Question:
When I call Bloc.observer in main.dart, it doesn't work
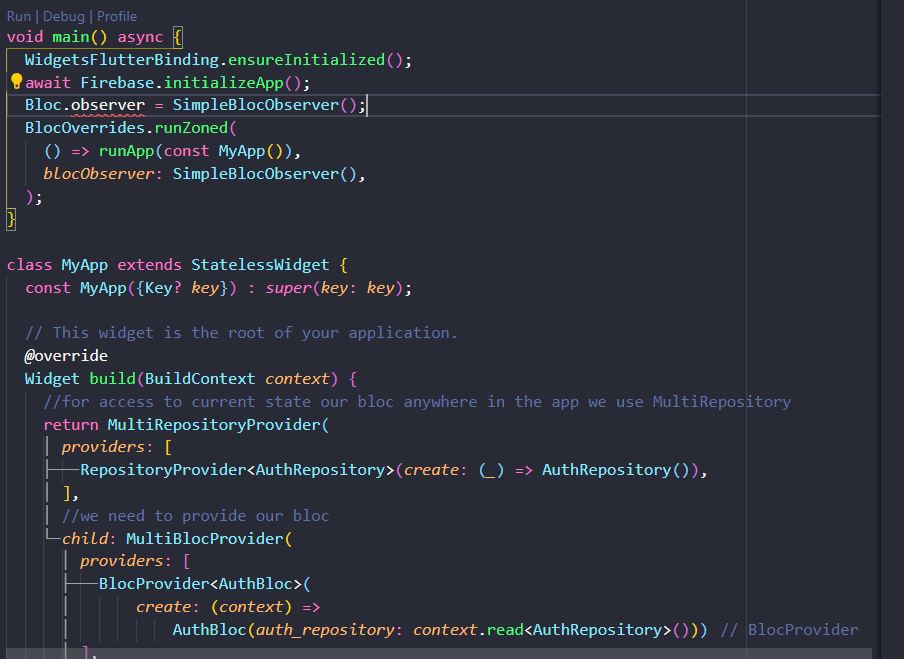
Answer: You can run it through zone guarded
> Runs body in its own error zone.
> Creates a new zone using Zone.fork based on zoneSpecification and zoneValues, then runs body in that zone and returns the result.
'''
await runZonedGuarded(
() async {
await BlocOverrides.runZoned(
() async => runApp(MyApp()),
blocObserver: AppBlocObserver(),
);
},
(error, stackTrace) => log(error.toString(), stackTrace: stackTrace),
);
'''